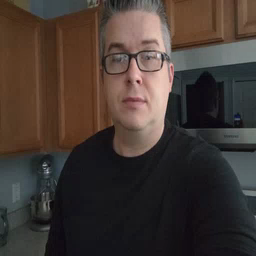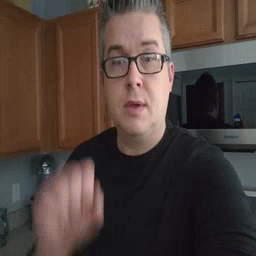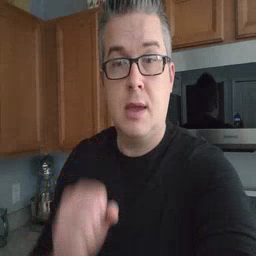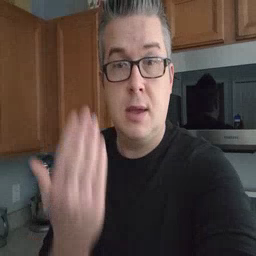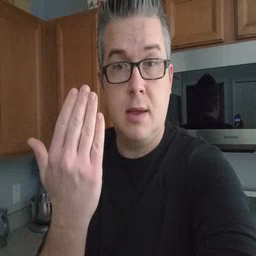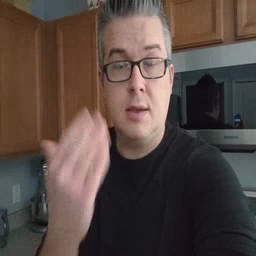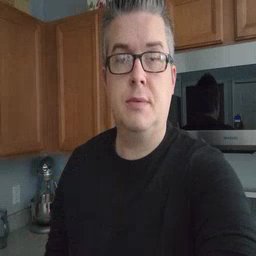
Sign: mitten